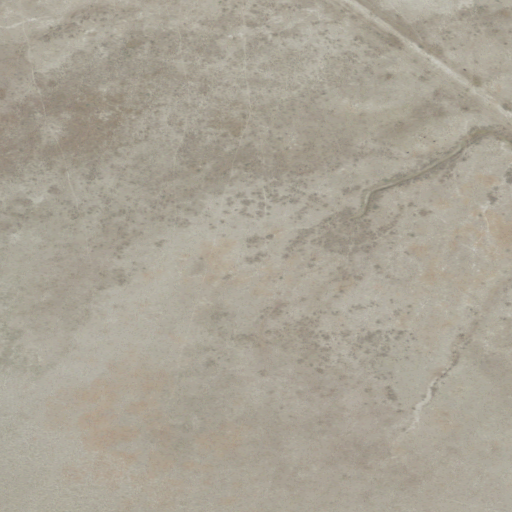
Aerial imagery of valley in Montana named Mead Coulee containing grassland and herbaceous wetlands